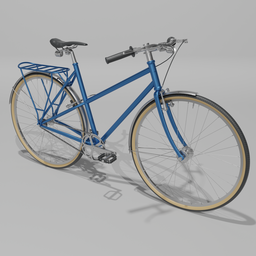
Label: mechanical